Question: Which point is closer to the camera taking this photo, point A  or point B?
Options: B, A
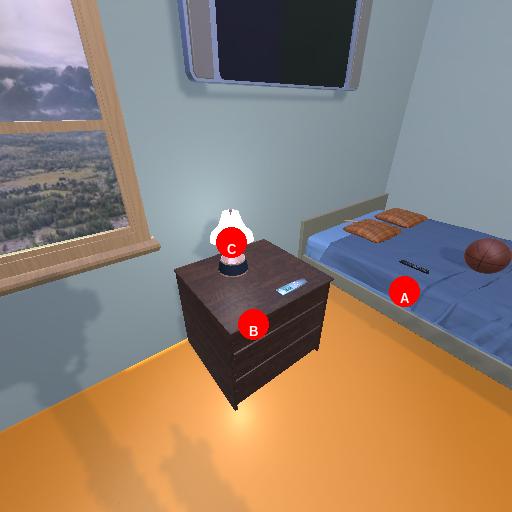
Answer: B